Question: So I am displaying graphs based on selection of checkboxes and have run into a small problem.
I am currently looping through and selecting only the first graph, even when a select-all checkbox is checked - meaning I get however many amounts of the same first graph instead of the ten unique graphs.
As you will see in the code below, the previous line I was using that is commented out:
'''
//var fnInstance=$('#counterTreeviewUL'+idTreeview)[0].children[i].children[0].attributes[1].value;
'''
Works perfectly in Firefox - it displays all graphs correct etc. but does not work in Chrome/IE due to the way it is attempting to access elements.
I have replaced it with these two lines:
'''
$el = $('#counterTreeviewUL'+idTreeview).first();
var fnInstance = $el.find("input").attr("onclick");
'''
The two lines I have replaced it with cause everything to function in all three browsers (no errors in IE or Chrome anymore), the only graph that is ever shown is the first one found - if three elements have been selected then 3 versions of the first graph will show instead of the 3 unique ones.
'''
for (var i=0;i<$('#counterTreeviewUL'+idTreeview)[0].children.length;i++)
{
if (!$('#counterTreeviewUL'+idTreeview)[0].children[i].children[0].checked)
{
$('#counterTreeviewUL'+idTreeview)[0].children[i].children[0].checked=true;
//var fnInstance=$('#counterTreeviewUL'+idTreeview)[0].children[i].children[0].attributes[1].value;
$el = $('#counterTreeviewUL'+idTreeview).first();
var fnInstance = $el.find("input").attr("onclick");
fnInstance=fnInstance.substr(15).substr(0,fnInstance.length-2);
var flagsInstance=fnInstance.split(new RegExp(","));
var graph = {
id: seqId,
entityName: flags[6].substr(1).substr(0, flags[6].length - 2),
entity: flags[5].substr(1).substr(0, flags[5].length - 2),
idCounter: flags[4],
counterName: flags[3].substr(1).substr(0, flags[3].length - 2),
ivmanager: flags[7].substr(1).substr(0, flags[7].length - 2),
chart: null,
pointsToShowX: null,
borneInf: null,
unite: "",
idInstance: flagsInstance[2].substr(1).substr(0, flagsInstance[2].length - 2),
instanceName: flagsInstance[3].substr(1).substr(0, flagsInstance[3].length - 2),
listPdsNull: new Array(),
countInstance: idTreeview + "_" + i,
countGraph: -1
};
seqId++;
graphs[graphsLastId]=graph;
graphsLastId++;
}
}
'''

Any help would be greatly appeciated as I have spent hours trying to work out (another previous employee's) code..
I basically just need a browser-friendly version of this line -
'''
var fnInstance=$('#counterTreeviewUL'+idTreeview)[0].children[i].children[0].attributes[1].value;
'''
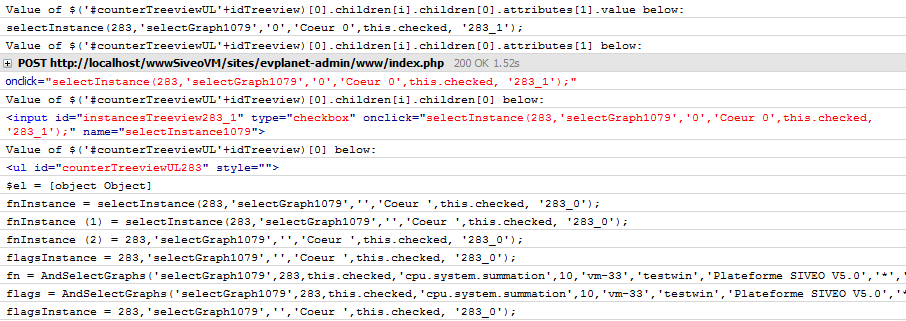
Answer: Original:
'''
fnInstance=$('#counterTreeviewUL'+idTreeview)[0].children[i].children[0].attributes1.value;
'''
My suggestion:
'''
var changedIforPsedoSelctor = i+1;
var nthChild = ":nth-child("+changedIforPsedoSelctor+")";
var fnInstance = $('#counterTreeviewUL'+idTreeview).children(nthChild).children(":first-child").attr("onclick");
'''
I believe that should do it, however it would be much easier to answer your questions if you provided the HTML markup for this particular problem. I am also assuming that attributes[1] is equal to "onclick" in the selector.